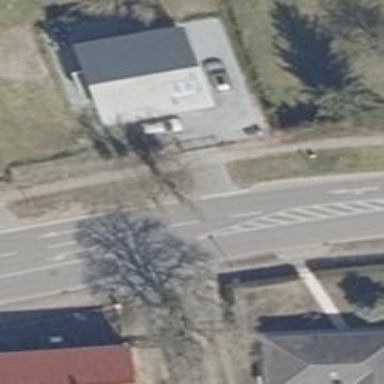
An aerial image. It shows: Primary highway with asphalt surface. There are separate sidewalks on both sides with lane markings.